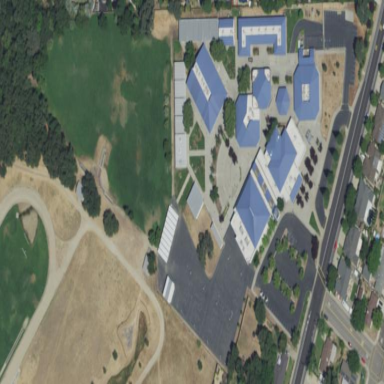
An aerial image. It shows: School.